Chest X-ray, AP view. Patient: 34 years old, sex F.
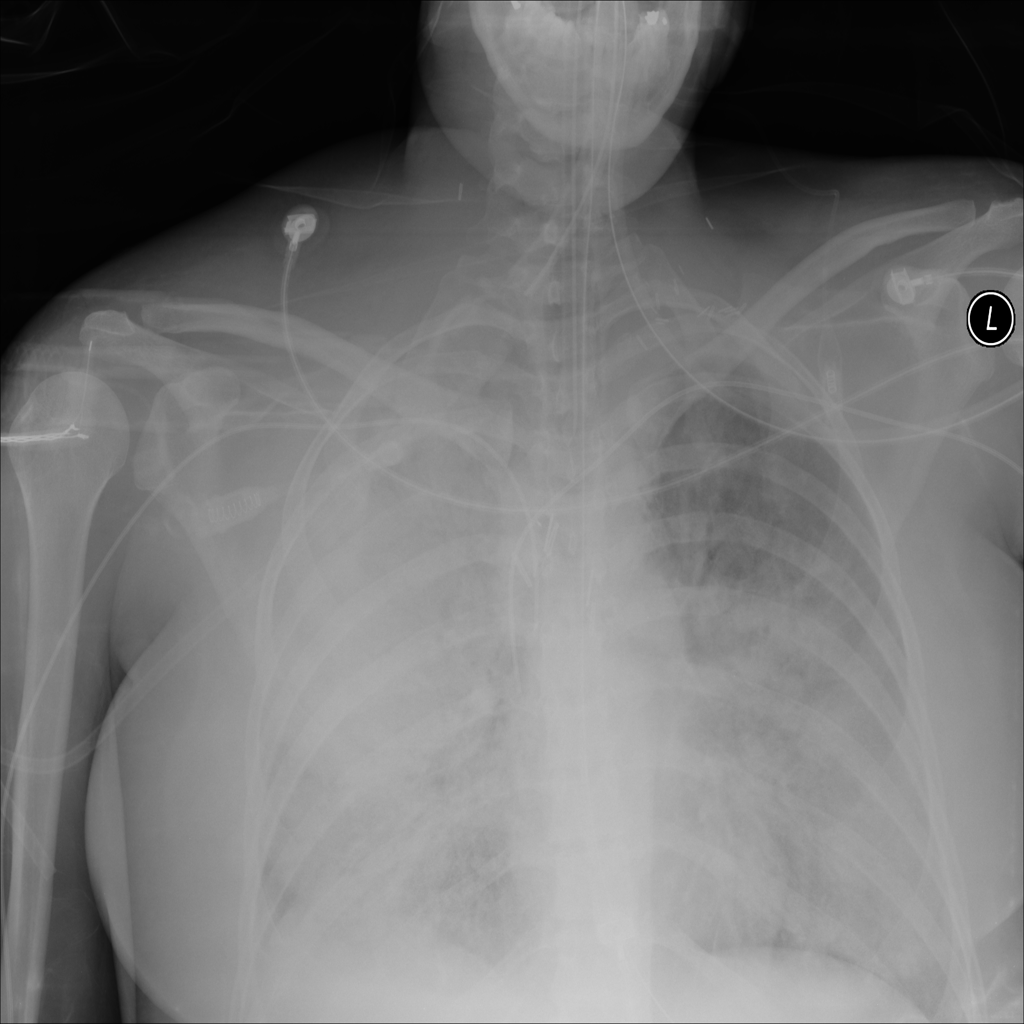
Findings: Consolidation